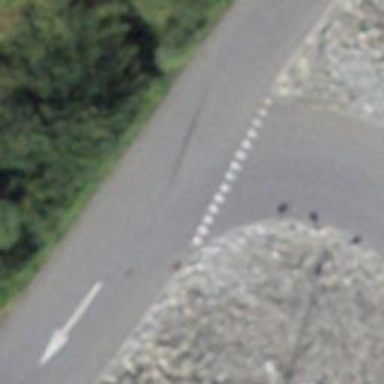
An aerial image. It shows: Road with "give way" sign.